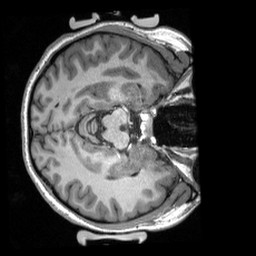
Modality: T1w
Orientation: axial
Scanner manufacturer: siemens
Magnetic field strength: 3 T
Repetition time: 2.3 s
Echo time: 0.00308 s